Field crop: maize
Growth stage: 2
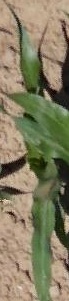
Species: maize